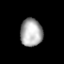
Tissue: lung
Cell type: Epithelial cells
Senescence score: 0.5696
Nuclear area (px): 596
Mean DAPI intensity: 172.438